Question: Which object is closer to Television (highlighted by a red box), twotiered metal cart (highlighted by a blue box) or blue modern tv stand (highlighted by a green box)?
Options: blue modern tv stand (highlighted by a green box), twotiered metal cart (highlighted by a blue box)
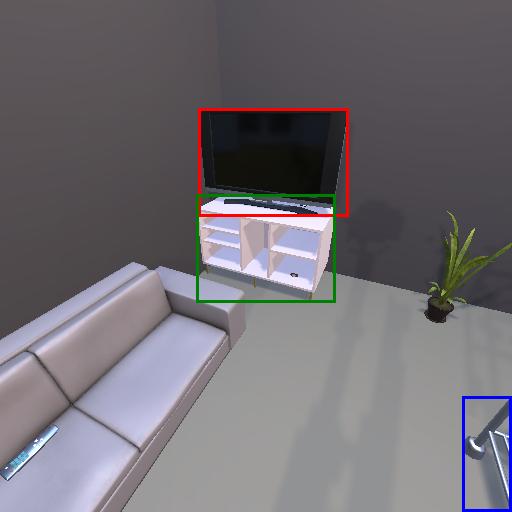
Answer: blue modern tv stand (highlighted by a green box)